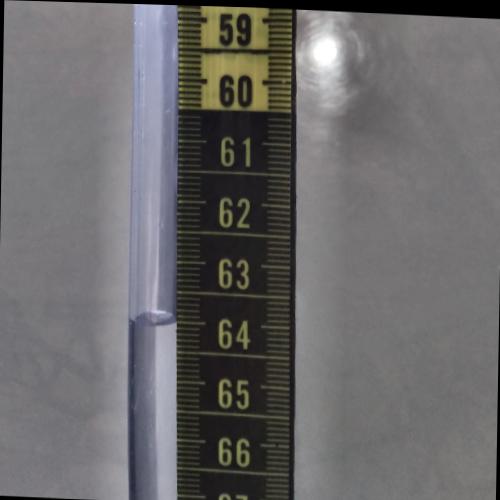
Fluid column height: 64.0 cm